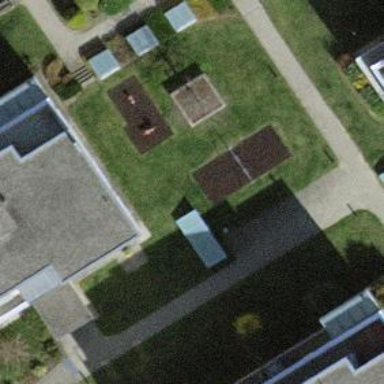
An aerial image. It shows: Playground with swings.